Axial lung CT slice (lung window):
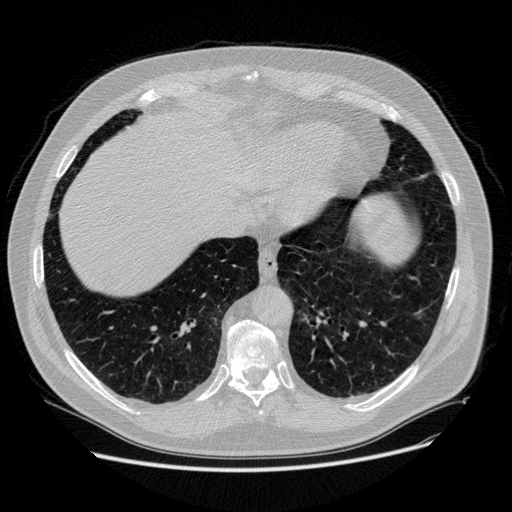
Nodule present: no